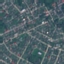
Land use / land cover: Residential